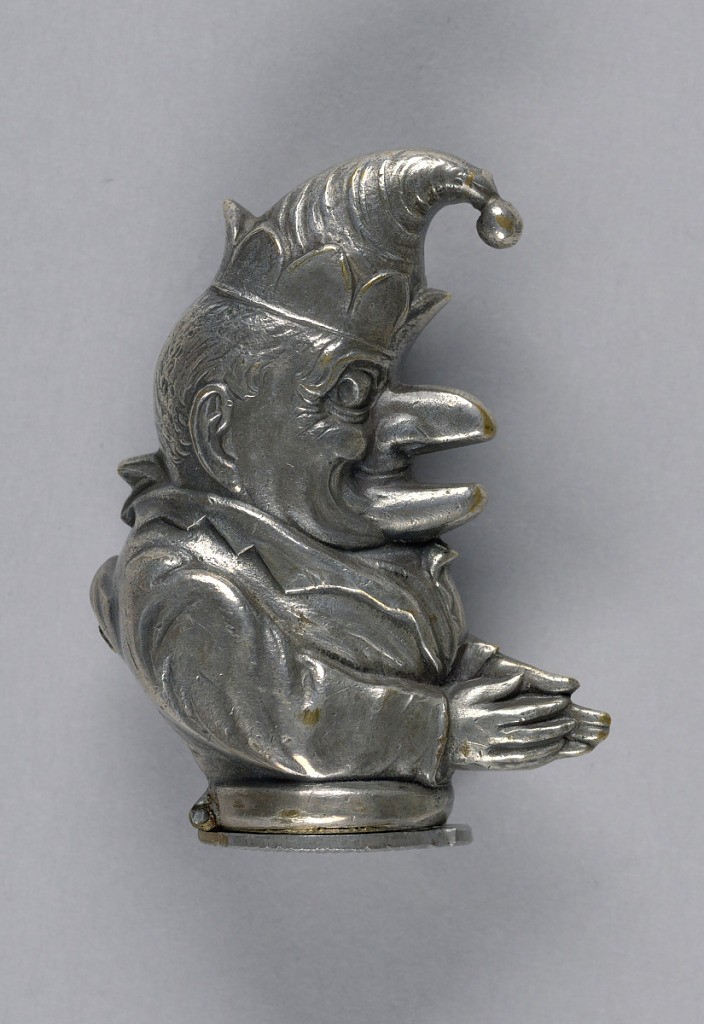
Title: Figure of Punch
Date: late 19th century
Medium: Plated brass
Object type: Matchsafe
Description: In the shape of the character Punch shown from the waist up, with long nose and chin, wearing a pointed cap, hands joined together at his front, identical front and reverse. Circular opening at base, hinged at back. Striker on bottom.